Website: lowes
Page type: order-tracking
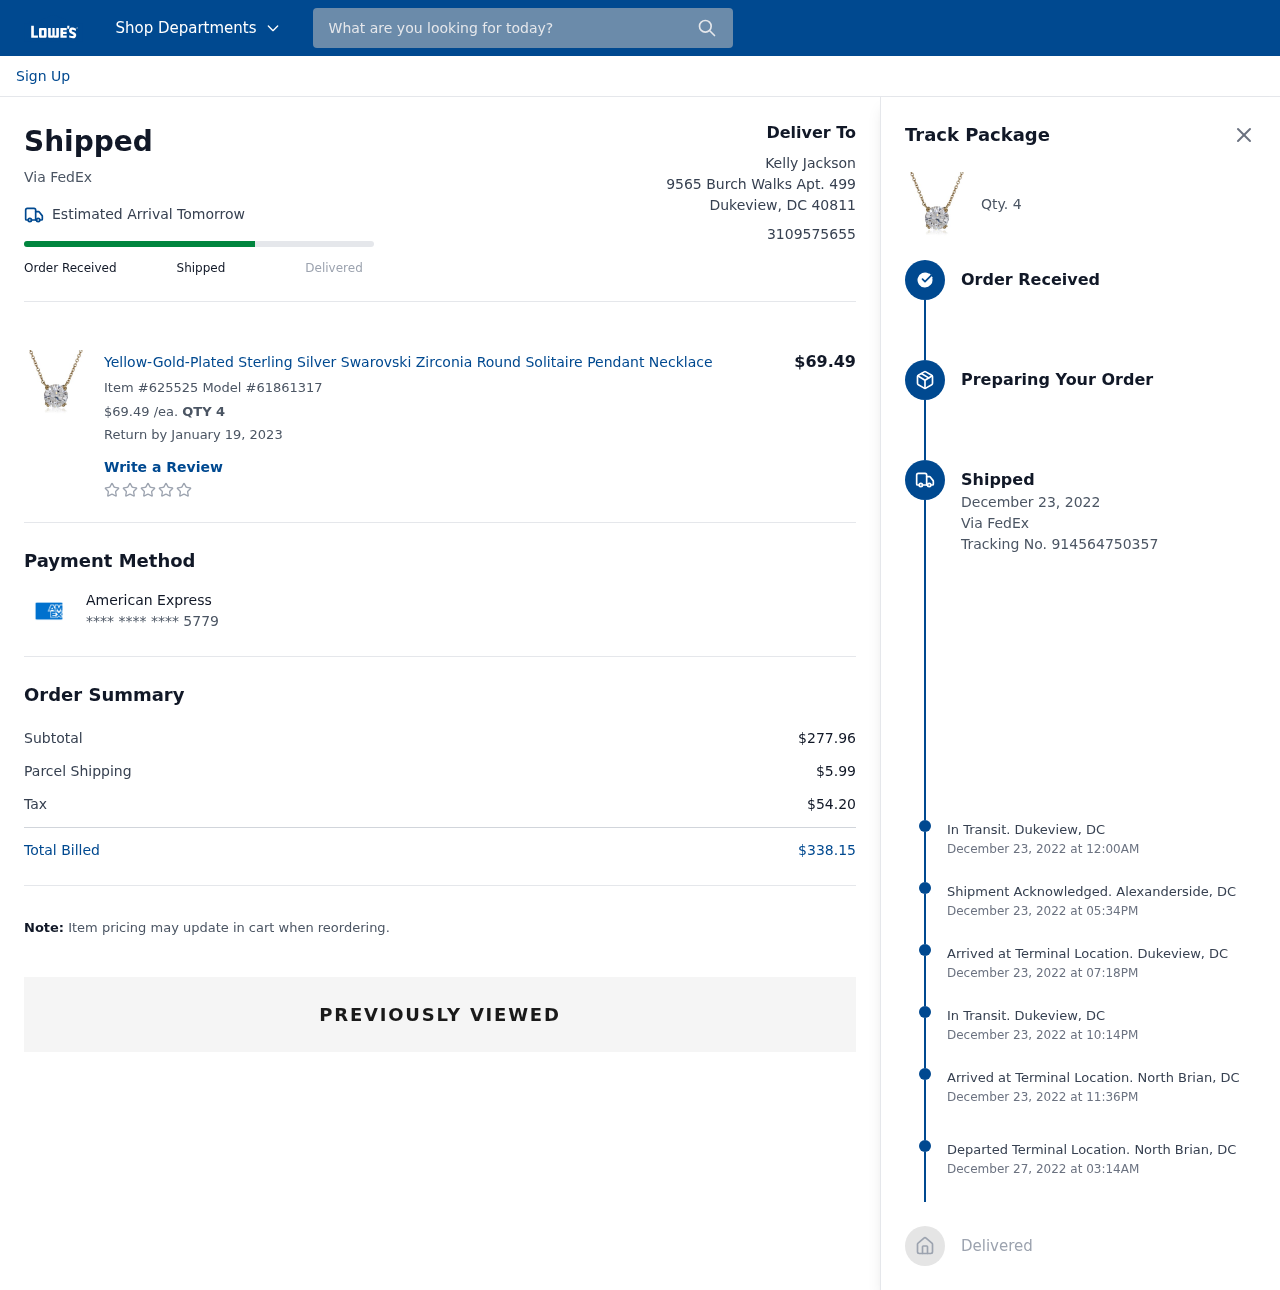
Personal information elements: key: PII_CARD_LAST4
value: **** **** **** 5779
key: PII_CARD_TYPE
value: American Express
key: PII_CITY_STATE
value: Dukeview, DC
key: PII_CITY_STATE_ZIP
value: Dukeview, DC 40811
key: PII_FULLNAME
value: Kelly Jackson
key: PII_PHONE
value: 3109575655
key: PII_STREET
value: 9565 Burch Walks Apt. 499
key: PII_CITY_STATE2
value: Alexanderside, DC
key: PII_STATE_ABBR
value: DC
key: PII_CITY
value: Dukeview
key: PII_STATE
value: DC
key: PII_CITY_STATE3
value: North Brian, DC
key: PII_CITY3
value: North Brian
Product elements: key: PRODUCT1_NAME
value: Yellow-Gold-Plated Sterling Silver Swarovski Zirconia Round Solitaire Pendant Necklace
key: PRODUCT1_PRICE
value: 69.49
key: PRODUCT1_QUANTITY
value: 4
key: PRODUCT1_TOTAL
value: $69.49
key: PRODUCT1_QUANTITY2
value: Qty. 4
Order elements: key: ORDER_DELIVERY_DATE
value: Estimated Arrival Tomorrow
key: ORDER_ITEM_NUMBER
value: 625525
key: ORDER_MODEL_NUMBER
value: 61861317
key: ORDER_RETURN_BY_DATE
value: Return by January 19, 2023
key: ORDER_SUBTOTAL
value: $277.96
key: ORDER_SHIPPING_COST
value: $5.99
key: ORDER_TAX
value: $54.20
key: ORDER_TOTAL
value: $338.15
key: ORDER_SHIPPING_DATE
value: December 23, 2022
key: ORDER_TRACKING_NUMBER
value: Tracking No. 914564750357
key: ORDER_TRACKING_EVENT1
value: December 23, 2022 at 12:00AM
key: ORDER_TRACKING_EVENT2
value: December 23, 2022 at 05:34PM
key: ORDER_TRACKING_EVENT3
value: December 23, 2022 at 07:18PM
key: ORDER_TRACKING_EVENT4
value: December 23, 2022 at 10:14PM
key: ORDER_TRACKING_EVENT5
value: December 23, 2022 at 11:36PM
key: ORDER_TRACKING_EVENT6
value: December 27, 2022 at 03:14AM
Search elements: key: HEADER_SEARCH
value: What are you looking for today?